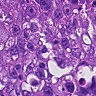
Metastatic tissue present: yes